Question: I'm trying to auto fill a popup / alert web form:

So far it seems that Greasemonkey may be able to solve this problem for me but my javascript is nearly nonexistent.
I've come across <URL>.
I've also come across <URL> but it produces errors half the time and then there is the question of the pop up / alert window.
Is there a better option?
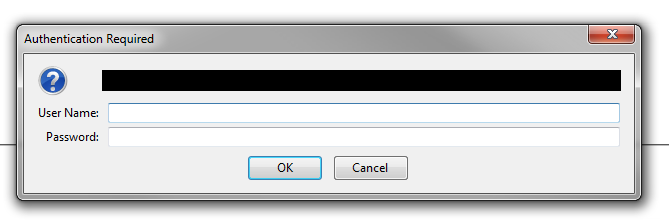
Answer: That popup dialog is for <URL>, and it occurs at a low-level between the browser and the web-server. It happens before the webpage loads and
A Firefox add-on could manipulate this form, but those are much more involved to write. Anyway, there are several add-ons out there, already, to help with this. I use <URL>, which plugs some holes in Firefox's password management, simplifies logins, and can even make bookmarks to the logged-in state of some websites.
For other possibilities see, the answers to <URL>, and similar questions.